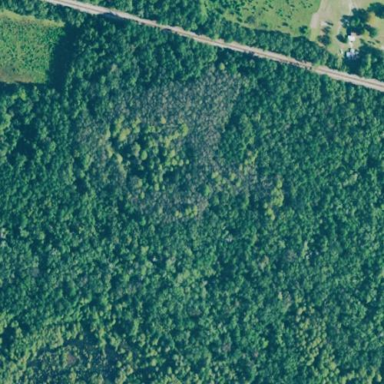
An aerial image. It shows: Mixed woodland area with various types of leaves.